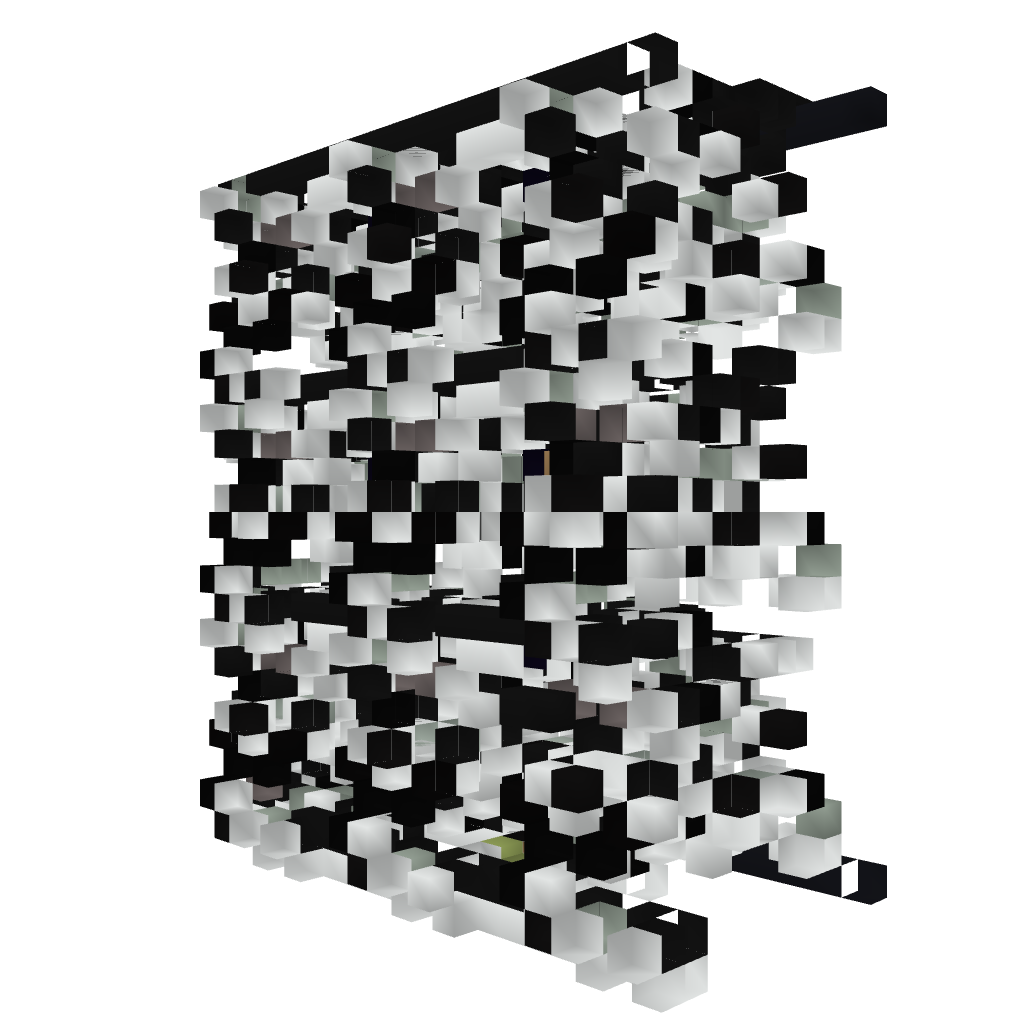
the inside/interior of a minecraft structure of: Compact Tic-Tac-Toe  -  Designed for Flying / Creative